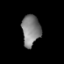
Tissue: prostate
Cell type: Fibroblasts
Senescence score: 0.6936
Nuclear area (px): 555
Mean DAPI intensity: 128.342